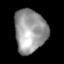
Tissue: lung
Cell type: Myeloid cells
Senescence score: 0.1872
Nuclear area (px): 1342
Mean DAPI intensity: 153.452